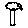
Label: tree